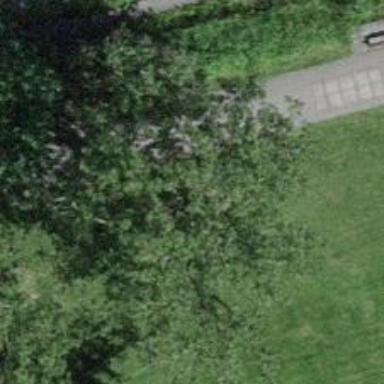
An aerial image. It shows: Broadleaved deciduous tree located in park.